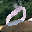
Label: 0